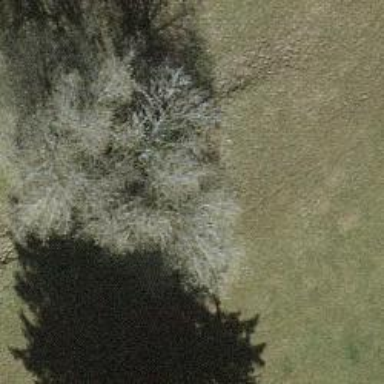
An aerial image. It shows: Evergreen needleleaved tree typically found in agricultural areas.